Field crop: maize
Growth stage: 1
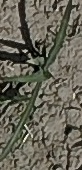
Species: sorghum